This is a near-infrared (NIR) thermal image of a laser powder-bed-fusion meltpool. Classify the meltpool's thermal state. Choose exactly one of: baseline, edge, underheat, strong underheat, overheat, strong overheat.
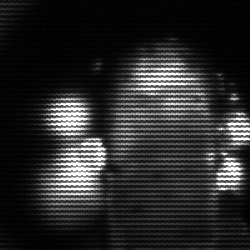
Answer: strong underheat